Question: I have been trying to make one header in HTML with the help of CSS but the problem which I am facing is that whenever I minimize (restore down) my browser, what happen is that the header line which is is get hide between those link and the link which I have specified with some hover effect got little bit downwards. Is there any solution by which even if I minimize my browser as much as I can the header position must be fixed and the content of that header must look as same as it was at normal stage.
Images are as follows:
Code :
'''
<body>
<div id='header'>
<center><h1>Home</h1></center>
</div>
<div id="footer">
</div>
<div id="nav">
<ul>
<li><a href="#home">spam</a></li>
<li><a href="#news">eggs</a></li>
<li><a href="#contact">foo</a></li>
<li><a href="#about">bar</a></li>
</ul>
</div>
</body>
'''
: <URL>
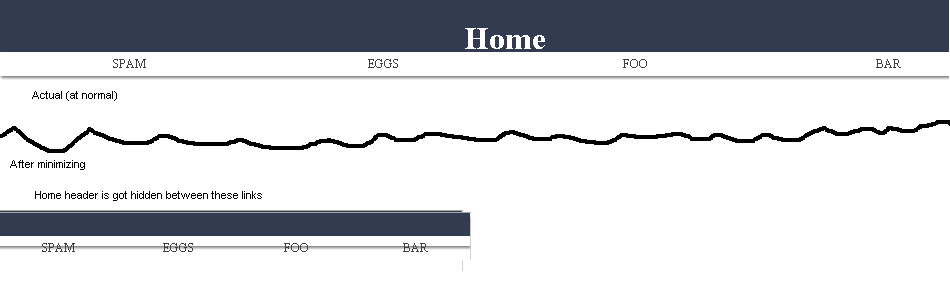
Answer: Simply remove 'position:fixed' from '#header' and '#nav'
<URL>